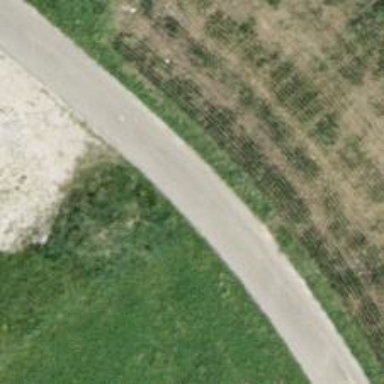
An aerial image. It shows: Well-maintained track road with grade 1 tracktype.